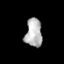
Tissue: prostate
Cell type: T cells
Senescence score: 0.3125
Nuclear area (px): 462
Mean DAPI intensity: 180.327